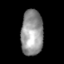
Tissue: skin
Cell type: Fibroblasts
Senescence score: 0.6772
Nuclear area (px): 980
Mean DAPI intensity: 150.206